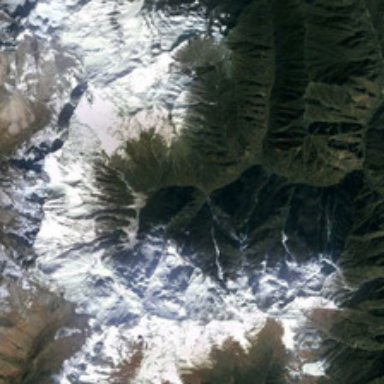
Many white snows cover a part of a green mountain .